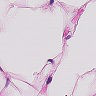
Metastatic tissue present: no